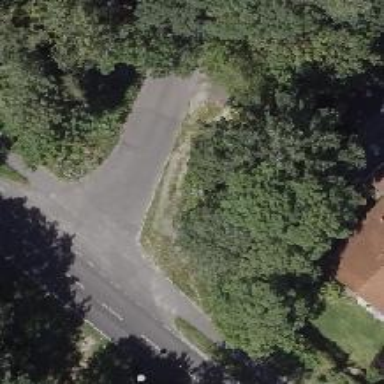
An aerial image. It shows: Unclassified road with asphalt surface.